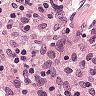
Metastatic tissue present: no